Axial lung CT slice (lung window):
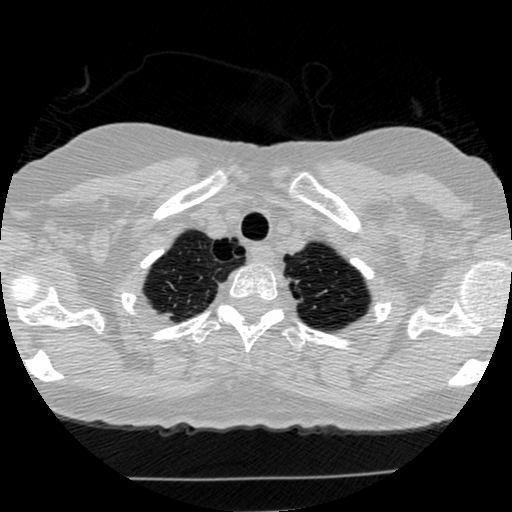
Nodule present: no